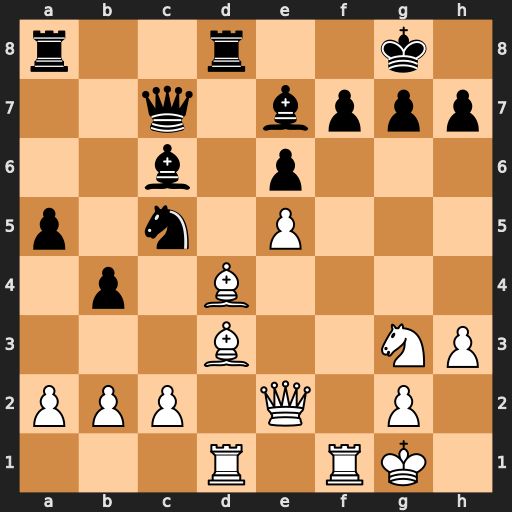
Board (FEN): r2r2k1/2q1bppp/2b1p3/p1n1P3/1p1B4/3B2NP/PPP1Q1P1/3R1RK1
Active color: w
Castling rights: -
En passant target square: -
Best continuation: Bxh7+ Kxh7 Qh5+ Kg8 Qxf7+